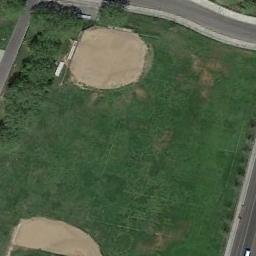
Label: baseball_diamond